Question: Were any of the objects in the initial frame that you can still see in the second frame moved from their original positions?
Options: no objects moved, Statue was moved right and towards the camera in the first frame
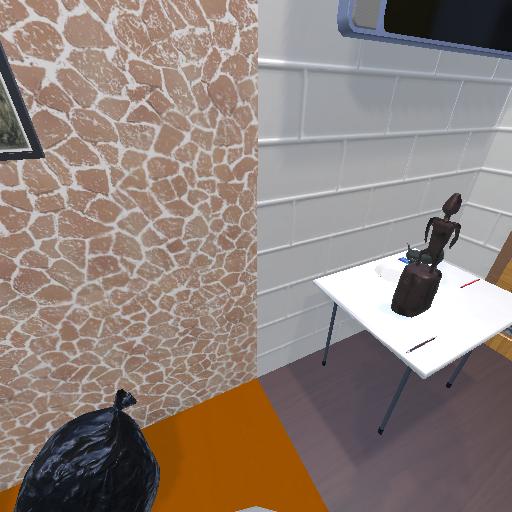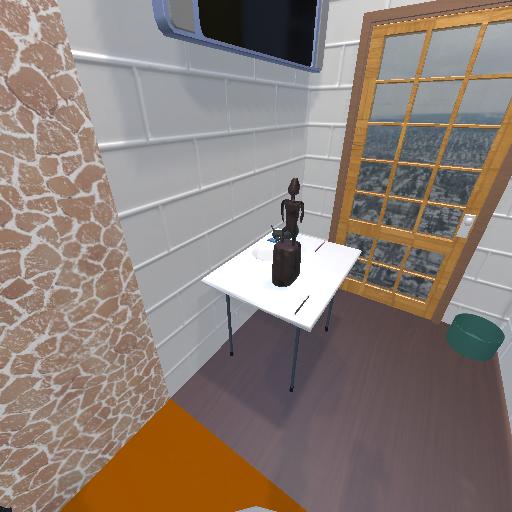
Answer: no objects moved